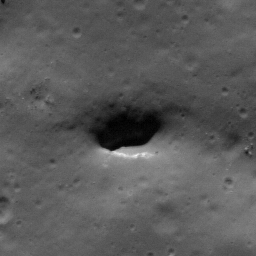
Pit: Copernicus 17b
Host crater: Copernicus
Host type: impact_melt
Lunar coordinates: latitude 10.24, longitude 339.601